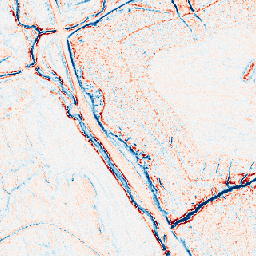
Category: edge_preserving
Decomposition family: anisotropic_diffusion
Decomposition parameters: iterations: 20
kappa: 100
gamma: 0.05
Upsampling method: nearest
Upsampling parameters: scale: 8
Upsampling scale: 8